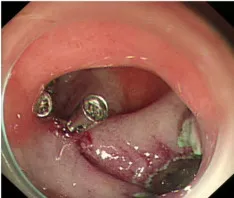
Procedure of endoscopic submucosal dissection. (F) Titanium clips close the wound.
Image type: endoscopy (gi_endoscopy)